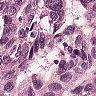
Metastatic tissue present: yes